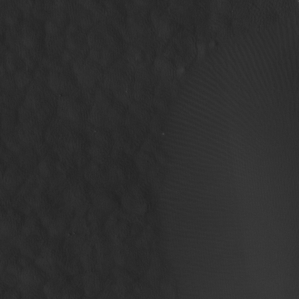
Label: non_frost